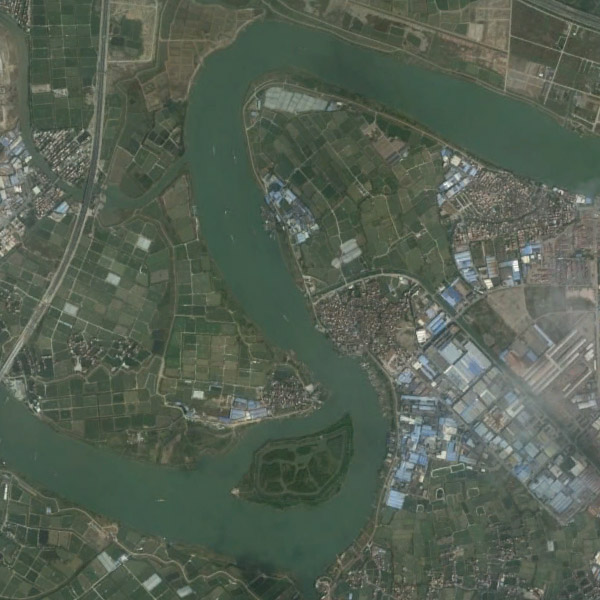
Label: River